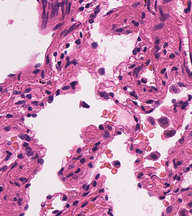
Tumor epithelial tissue: no
Tumor-associated stroma tissue: no
Normal tissue: yes